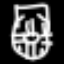
Label: square